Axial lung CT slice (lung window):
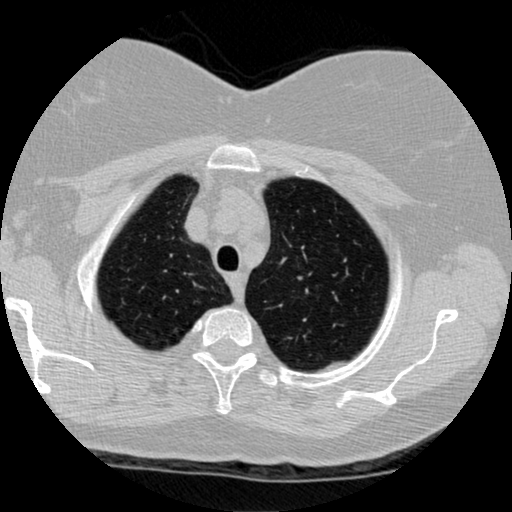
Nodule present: no